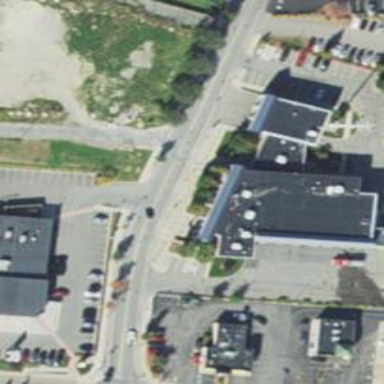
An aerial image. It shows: Fire station building.